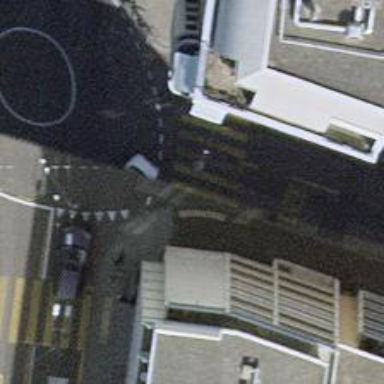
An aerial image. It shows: Uncontrolled crossing on the road.